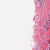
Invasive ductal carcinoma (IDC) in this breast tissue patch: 1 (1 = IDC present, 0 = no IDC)